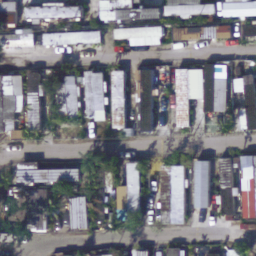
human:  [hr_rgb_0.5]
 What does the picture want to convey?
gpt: mobile home park